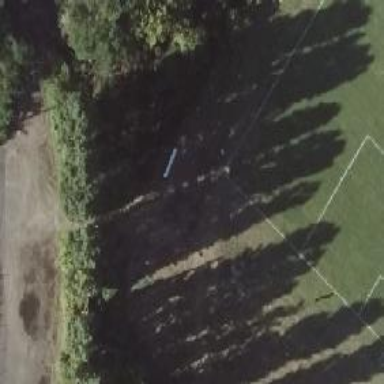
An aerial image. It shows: Disc golf tee area.